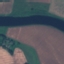
Label: River